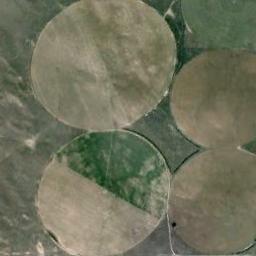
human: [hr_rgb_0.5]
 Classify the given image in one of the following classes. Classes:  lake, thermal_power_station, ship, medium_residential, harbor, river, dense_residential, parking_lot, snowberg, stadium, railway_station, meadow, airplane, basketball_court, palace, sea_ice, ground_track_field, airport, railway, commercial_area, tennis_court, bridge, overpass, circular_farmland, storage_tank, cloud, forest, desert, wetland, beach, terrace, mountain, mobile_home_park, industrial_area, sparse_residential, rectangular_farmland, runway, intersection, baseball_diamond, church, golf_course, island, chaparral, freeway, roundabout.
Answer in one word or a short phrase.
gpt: circular_farmland